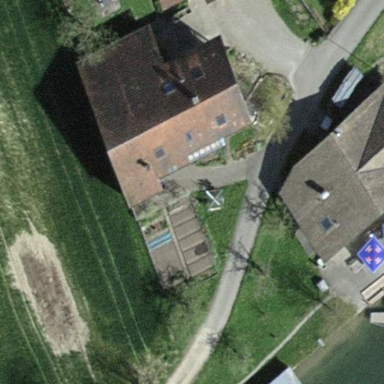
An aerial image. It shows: Gabled roof on residential building.